Interaction volume radius: 5 \u00c5
Interaction volume height: 10 \u00c5
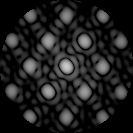
Disorder parameter: 0.09439